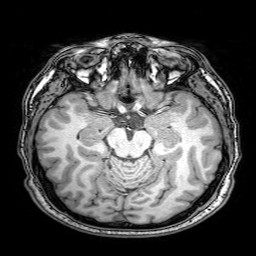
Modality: T1w
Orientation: coronal
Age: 25
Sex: male